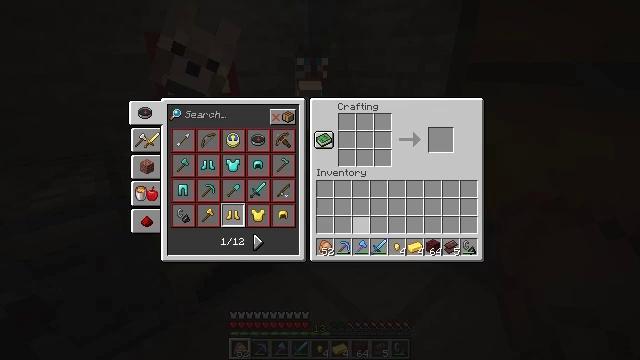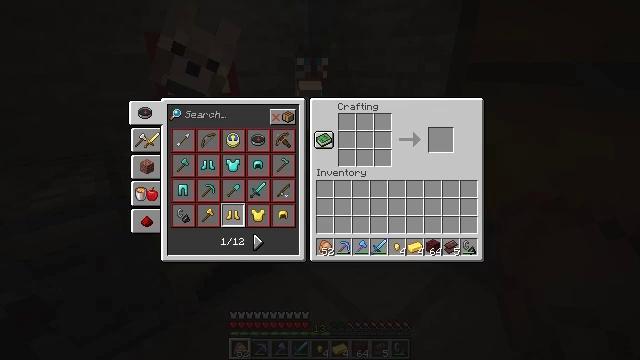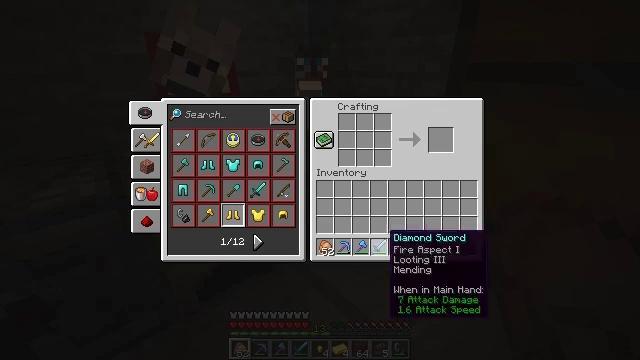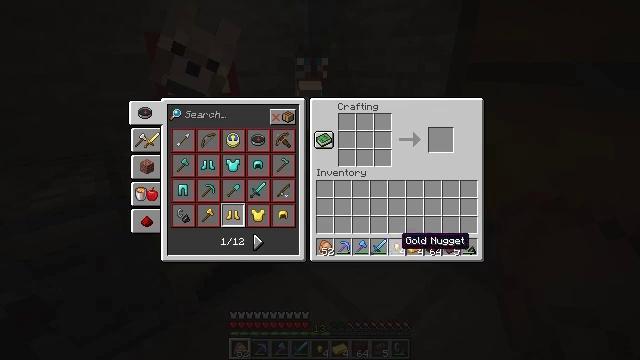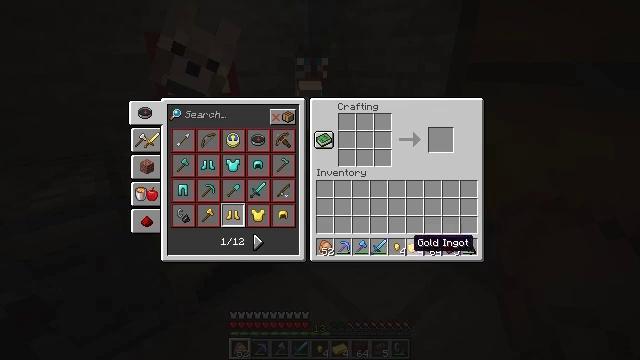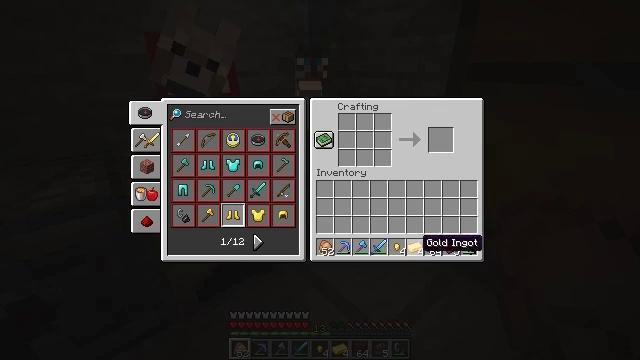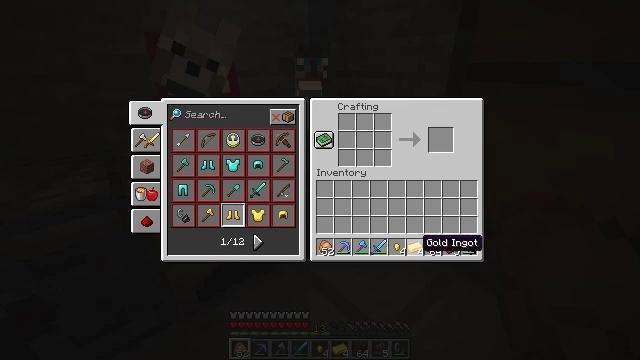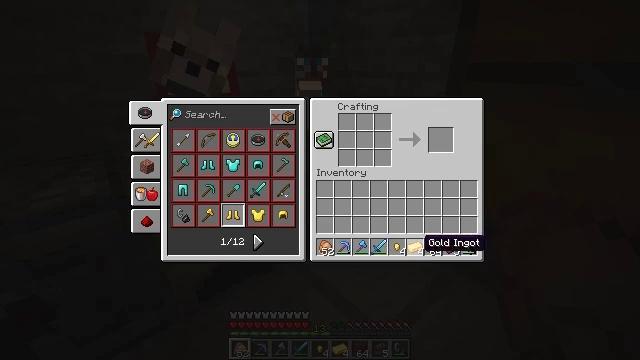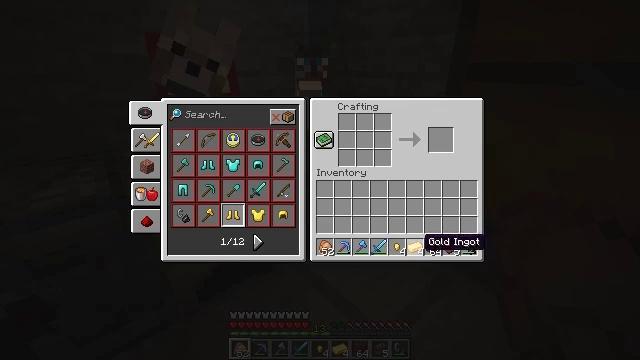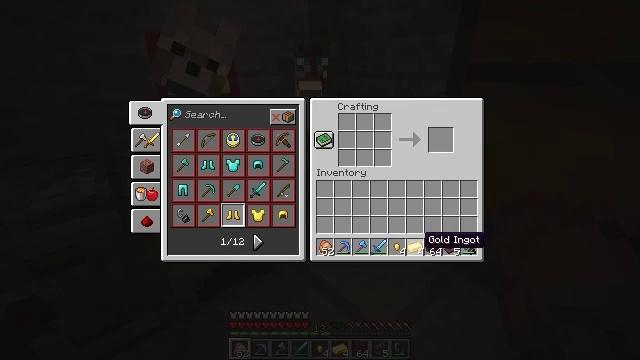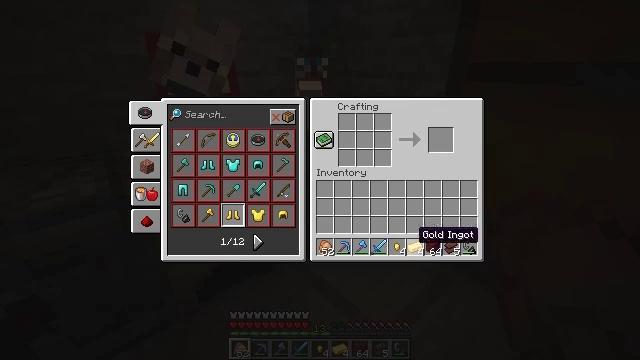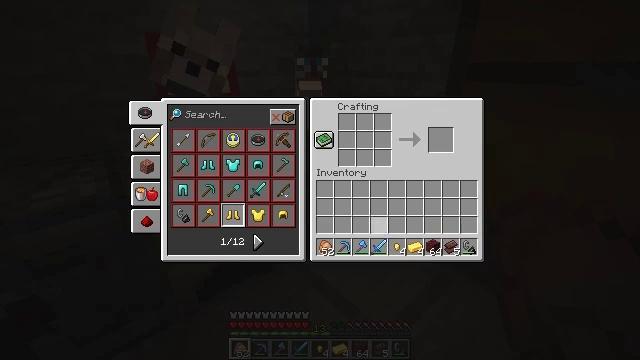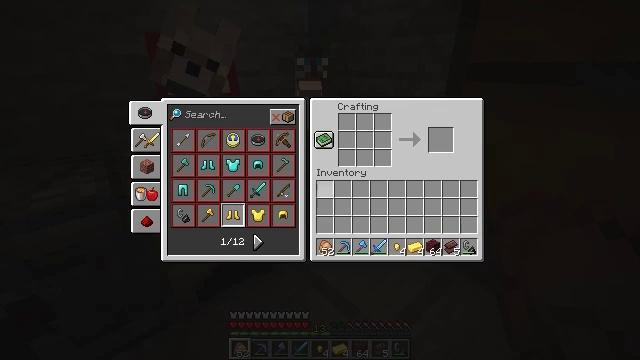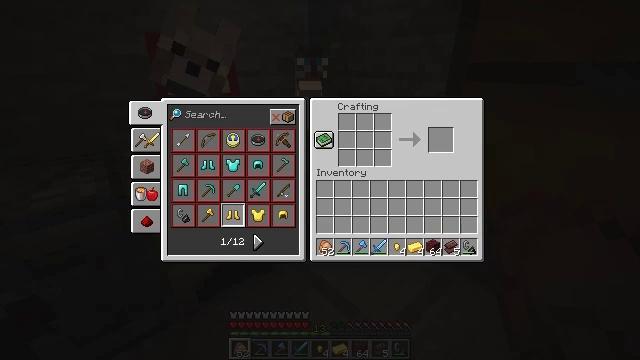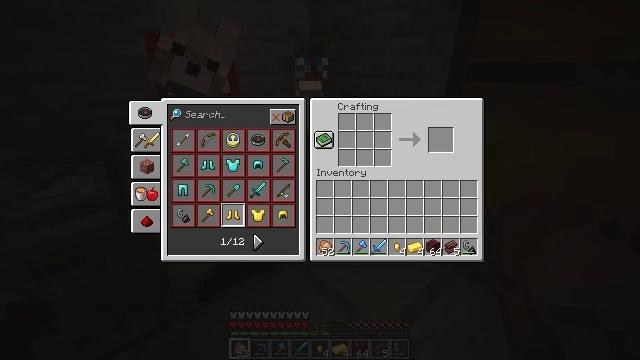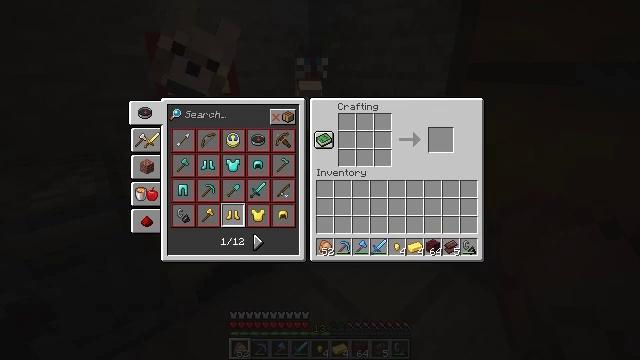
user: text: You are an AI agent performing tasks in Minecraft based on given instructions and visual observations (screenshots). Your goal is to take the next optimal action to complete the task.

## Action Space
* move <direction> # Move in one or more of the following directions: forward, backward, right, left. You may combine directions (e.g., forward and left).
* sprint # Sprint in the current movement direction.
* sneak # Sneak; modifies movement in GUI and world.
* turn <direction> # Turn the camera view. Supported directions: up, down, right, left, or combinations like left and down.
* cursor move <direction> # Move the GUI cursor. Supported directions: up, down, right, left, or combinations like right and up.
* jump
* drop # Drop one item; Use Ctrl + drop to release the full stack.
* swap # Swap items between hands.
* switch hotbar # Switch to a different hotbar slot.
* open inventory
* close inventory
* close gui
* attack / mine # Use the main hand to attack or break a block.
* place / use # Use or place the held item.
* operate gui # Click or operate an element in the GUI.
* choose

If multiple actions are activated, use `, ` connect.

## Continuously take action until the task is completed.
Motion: motion action
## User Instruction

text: Transform netherite scraps and gold into a netherite ingot.
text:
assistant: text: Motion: turn right and down
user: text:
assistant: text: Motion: turn right and down
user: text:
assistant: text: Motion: turn right
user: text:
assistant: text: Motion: turn right
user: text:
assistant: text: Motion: turn right
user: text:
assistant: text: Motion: no_op
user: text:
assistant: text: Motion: no_op
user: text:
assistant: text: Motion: no_op
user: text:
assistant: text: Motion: no_op
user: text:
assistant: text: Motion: no_op
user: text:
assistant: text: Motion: turn left and up
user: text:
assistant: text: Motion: turn left and up
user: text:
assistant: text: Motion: turn left and up
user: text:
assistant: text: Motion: turn up
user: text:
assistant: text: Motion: turn up
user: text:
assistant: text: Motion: turn left and up
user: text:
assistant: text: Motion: turn left and up
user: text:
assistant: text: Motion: turn left
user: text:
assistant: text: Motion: turn left
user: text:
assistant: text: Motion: no_op
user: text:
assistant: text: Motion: no_op
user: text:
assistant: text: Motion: no_op
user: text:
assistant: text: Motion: attack / mine
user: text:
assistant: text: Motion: attack / mine
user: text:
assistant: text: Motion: attack / mine
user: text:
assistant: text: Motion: no_op
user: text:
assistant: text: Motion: no_op
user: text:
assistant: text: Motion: no_op
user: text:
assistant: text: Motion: no_op
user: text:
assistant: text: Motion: no_op